Question: This is my first time into the ArcGIS but not the first time for Android. I am an Android developer. For one of our recent projects, i am exploring the ArcGIS modules/samples. I did the following steps:
1. Installed Eclipse JUNO (latest) - Since my previous version got corrupted, had to replace the system.
2. Downloaded ArcGIS runtime SDK for Android 10.1.1.
3. Installed the ArcGIS plugin from the downloaded zip file obtained from step 2.
4. Restarted Eclipse/System.
Now to explore the basic "Hello World" ArcGIS app, i did the following steps.
1. File - New - Project - In the new window - selected the "ArcGIS for Android" option.
2. Out of the 2 options i selected "ArcGIS samples for Android". This option opened another window to fetch the samples from local or online.
3. I selected "LOCAL".
4. Under "Maps" section, i selected the "Hello World" sample project.
5. Now the Hello World project is in my workspace.
6. Cleaned and build the project. All errors gone.
7. Run the project.
I am obtaining the following error log:
'''
06-26 16:36:15.678: E/AndroidRuntime(2672): FATAL EXCEPTION: main
06-26 16:36:15.678: E/AndroidRuntime(2672): java.lang.RuntimeException: Unable to start activity ComponentInfo{com.esri.arcgis.android.samples.helloworld/com.esri.arcgis.android.samples.helloworld.HelloWorld}: android.view.InflateException: Binary XML file line #9: Error inflating class com.esri.android.map.MapView
06-26 16:36:15.678: E/AndroidRuntime(2672): at android.app.ActivityThread.performLaunchActivity(ActivityThread.java:2059)
06-26 16:36:15.678: E/AndroidRuntime(2672): at android.app.ActivityThread.handleLaunchActivity(ActivityThread.java:2084)
06-26 16:36:15.678: E/AndroidRuntime(2672): at android.app.ActivityThread.access$600(ActivityThread.java:130)
06-26 16:36:15.678: E/AndroidRuntime(2672): at android.app.ActivityThread$H.handleMessage(ActivityThread.java:1195)
06-26 16:36:15.678: E/AndroidRuntime(2672): at android.os.Handler.dispatchMessage(Handler.java:99)
06-26 16:36:15.678: E/AndroidRuntime(2672): at android.os.Looper.loop(Looper.java:137)
06-26 16:36:15.678: E/AndroidRuntime(2672): at android.app.ActivityThread.main(ActivityThread.java:4745)
06-26 16:36:15.678: E/AndroidRuntime(2672): at java.lang.reflect.Method.invokeNative(Native Method)
06-26 16:36:15.678: E/AndroidRuntime(2672): at java.lang.reflect.Method.invoke(Method.java:511)
06-26 16:36:15.678: E/AndroidRuntime(2672): at com.android.internal.os.ZygoteInit$MethodAndArgsCaller.run(ZygoteInit.java:786)
06-26 16:36:15.678: E/AndroidRuntime(2672): at com.android.internal.os.ZygoteInit.main(ZygoteInit.java:553)
06-26 16:36:15.678: E/AndroidRuntime(2672): at dalvik.system.NativeStart.main(Native Method)
06-26 16:36:15.678: E/AndroidRuntime(2672): Caused by: android.view.InflateException: Binary XML file line #9: Error inflating class com.esri.android.map.MapView
06-26 16:36:15.678: E/AndroidRuntime(2672): at android.view.LayoutInflater.createView(LayoutInflater.java:613)
06-26 16:36:15.678: E/AndroidRuntime(2672): at android.view.LayoutInflater.createViewFromTag(LayoutInflater.java:687)
06-26 16:36:15.678: E/AndroidRuntime(2672): at android.view.LayoutInflater.rInflate(LayoutInflater.java:746)
06-26 16:36:15.678: E/AndroidRuntime(2672): at android.view.LayoutInflater.inflate(LayoutInflater.java:489)
06-26 16:36:15.678: E/AndroidRuntime(2672): at android.view.LayoutInflater.inflate(LayoutInflater.java:396)
06-26 16:36:15.678: E/AndroidRuntime(2672): at android.view.LayoutInflater.inflate(LayoutInflater.java:352)
06-26 16:36:15.678: E/AndroidRuntime(2672): at com.android.internal.policy.impl.PhoneWindow.setContentView(PhoneWindow.java:256)
06-26 16:36:15.678: E/AndroidRuntime(2672): at android.app.Activity.setContentView(Activity.java:1867)
06-26 16:36:15.678: E/AndroidRuntime(2672): at com.esri.arcgis.android.samples.helloworld.HelloWorld.onCreate(HelloWorld.java:42)
06-26 16:36:15.678: E/AndroidRuntime(2672): at android.app.Activity.performCreate(Activity.java:5008)
06-26 16:36:15.678: E/AndroidRuntime(2672): at android.app.Instrumentation.callActivityOnCreate(Instrumentation.java:1079)
06-26 16:36:15.678: E/AndroidRuntime(2672): at android.app.ActivityThread.performLaunchActivity(ActivityThread.java:2023)
06-26 16:36:15.678: E/AndroidRuntime(2672): ... 11 more
06-26 16:36:15.678: E/AndroidRuntime(2672): Caused by: java.lang.reflect.InvocationTargetException
06-26 16:36:15.678: E/AndroidRuntime(2672): at java.lang.reflect.Constructor.constructNative(Native Method)
06-26 16:36:15.678: E/AndroidRuntime(2672): at java.lang.reflect.Constructor.newInstance(Constructor.java:417)
06-26 16:36:15.678: E/AndroidRuntime(2672): at android.view.LayoutInflater.createView(LayoutInflater.java:587)
06-26 16:36:15.678: E/AndroidRuntime(2672): ... 22 more
06-26 16:36:15.678: E/AndroidRuntime(2672): Caused by: java.lang.ExceptionInInitializerError
06-26 16:36:15.678: E/AndroidRuntime(2672): at com.esri.android.map.MapView.a(Unknown Source)
06-26 16:36:15.678: E/AndroidRuntime(2672): at com.esri.android.map.MapView.<init>(Unknown Source)
06-26 16:36:15.678: E/AndroidRuntime(2672): ... 25 more
06-26 16:36:15.678: E/AndroidRuntime(2672): Caused by: java.lang.UnsatisfiedLinkError: Couldn't load runtimecore_java: findLibrary returned null
06-26 16:36:15.678: E/AndroidRuntime(2672): at java.lang.Runtime.loadLibrary(Runtime.java:365)
06-26 16:36:15.678: E/AndroidRuntime(2672): at java.lang.System.loadLibrary(System.java:535)
06-26 16:36:15.678: E/AndroidRuntime(2672): at com.esri.core.internal.util.e$1.initialize(Unknown Source)
06-26 16:36:15.678: E/AndroidRuntime(2672): at com.esri.android.io.a.a(Unknown Source)
06-26 16:36:15.678: E/AndroidRuntime(2672): at com.esri.android.map.MapSurface.<clinit>(Unknown Source)
06-26 16:36:15.678: E/AndroidRuntime(2672): ... 27 more
'''
Later i followed the ArcGIS forums and came across many links for example
<URL>
<URL>
but alas the error was never cleared.
I encountered a similar problem with one of my Android projects. It had the libs folder with .so files for armeabi and armeabi-v7a. I converted the project into a library and used it one of my another project. Since it was a small project i didn't needed to explore the converted library project. This is due to the referencing of the .so files or library files related to the Eclipse updates. I am still unsure how to configure the .so files into the build path so that there is no "Unsatisfied link" error.
Please see the screenshot attached for the Build Path of this project.

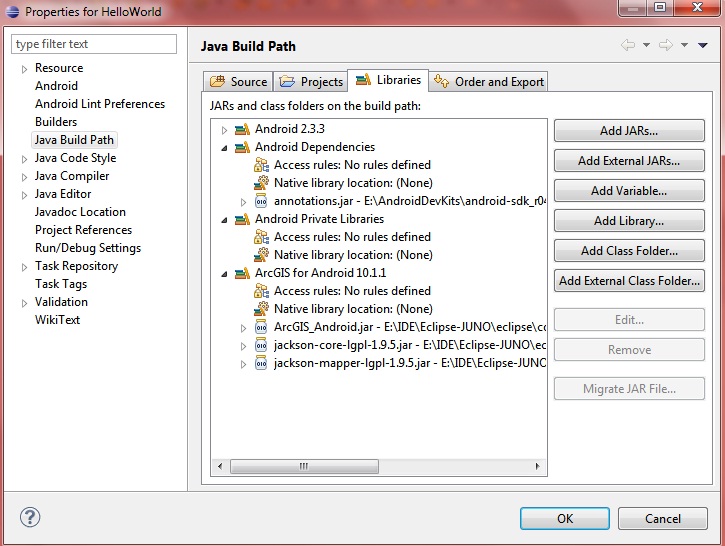
Answer: > Like Google maps , arc GIS also won't work in Emulator , to run your
app in Real device it should work